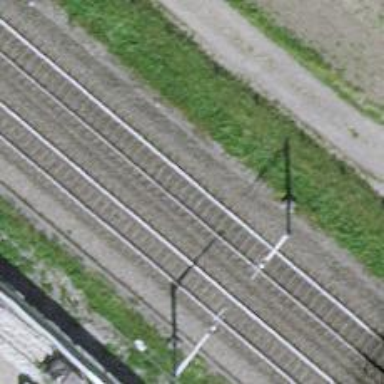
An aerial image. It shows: Single-track railway with electrified contact lines.